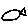
Label: fish